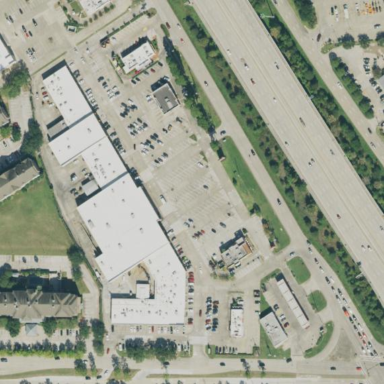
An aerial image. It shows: Retail building.